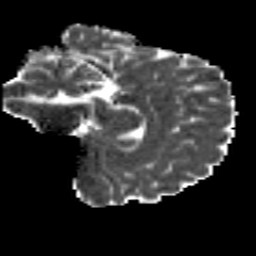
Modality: MD
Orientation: sagittal
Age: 22
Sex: male
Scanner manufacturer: siemens
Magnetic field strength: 3 T
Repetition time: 8.8 s
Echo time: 0.085 s